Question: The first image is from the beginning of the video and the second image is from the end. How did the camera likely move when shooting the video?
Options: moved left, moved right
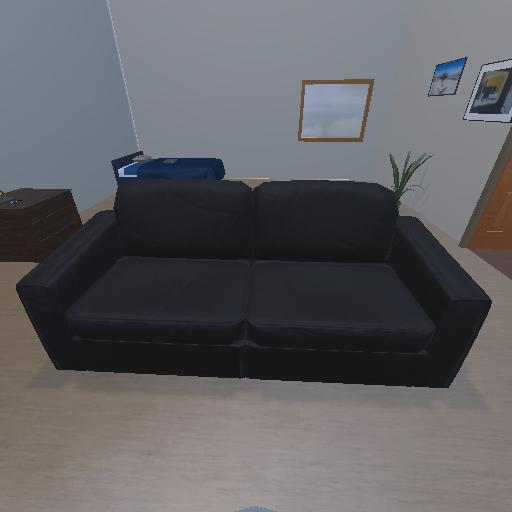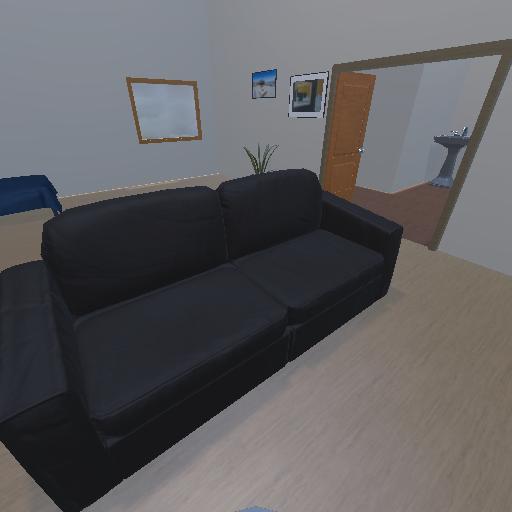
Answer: moved left